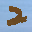
Label: 2